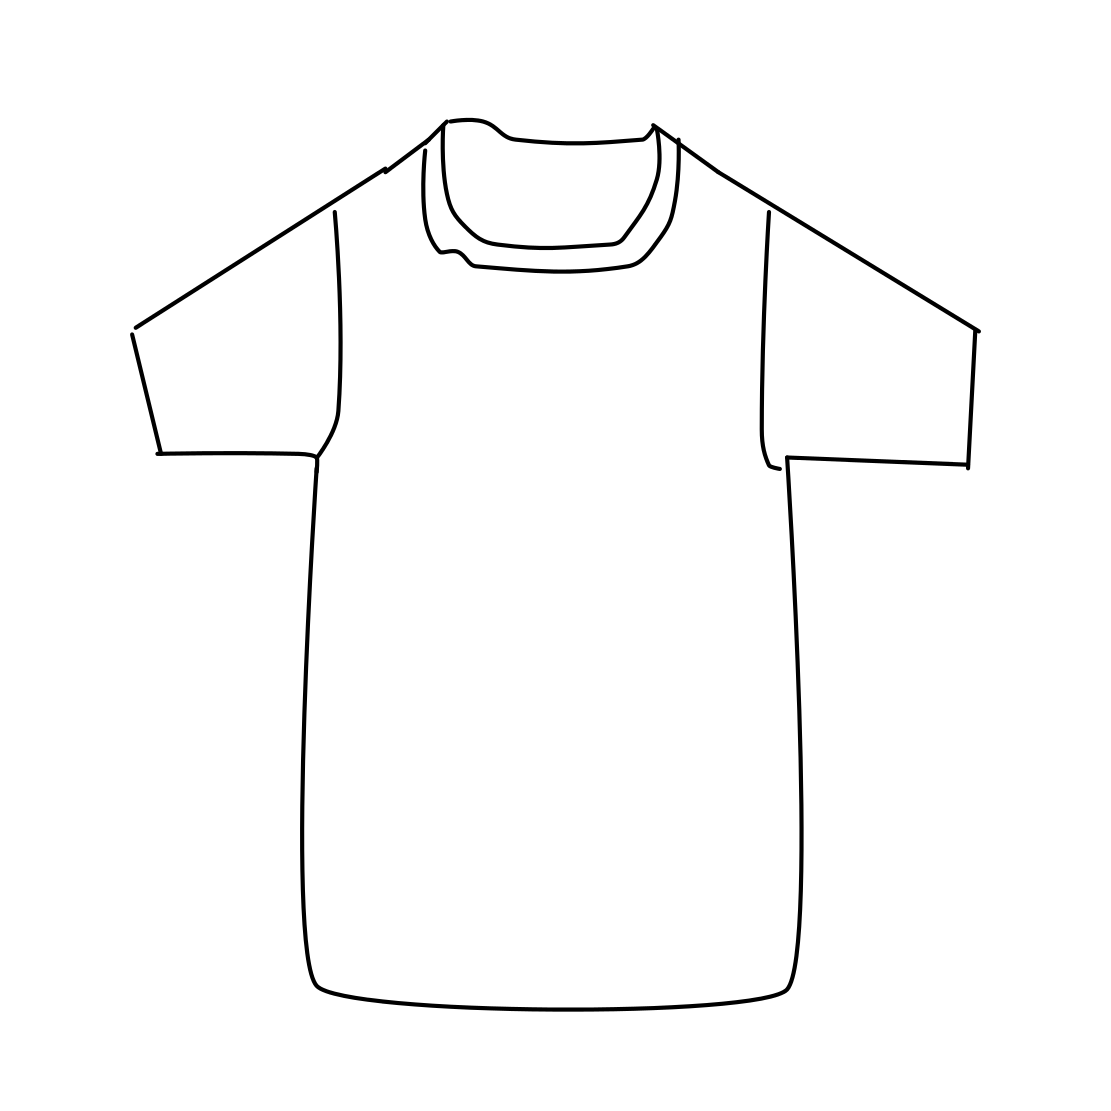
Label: t-shirt